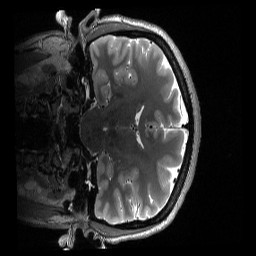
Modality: T2w
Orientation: coronal
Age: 34
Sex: female
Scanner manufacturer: siemens
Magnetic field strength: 3 T
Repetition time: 3.2 s
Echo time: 0.563 s